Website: walmart
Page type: address-validator
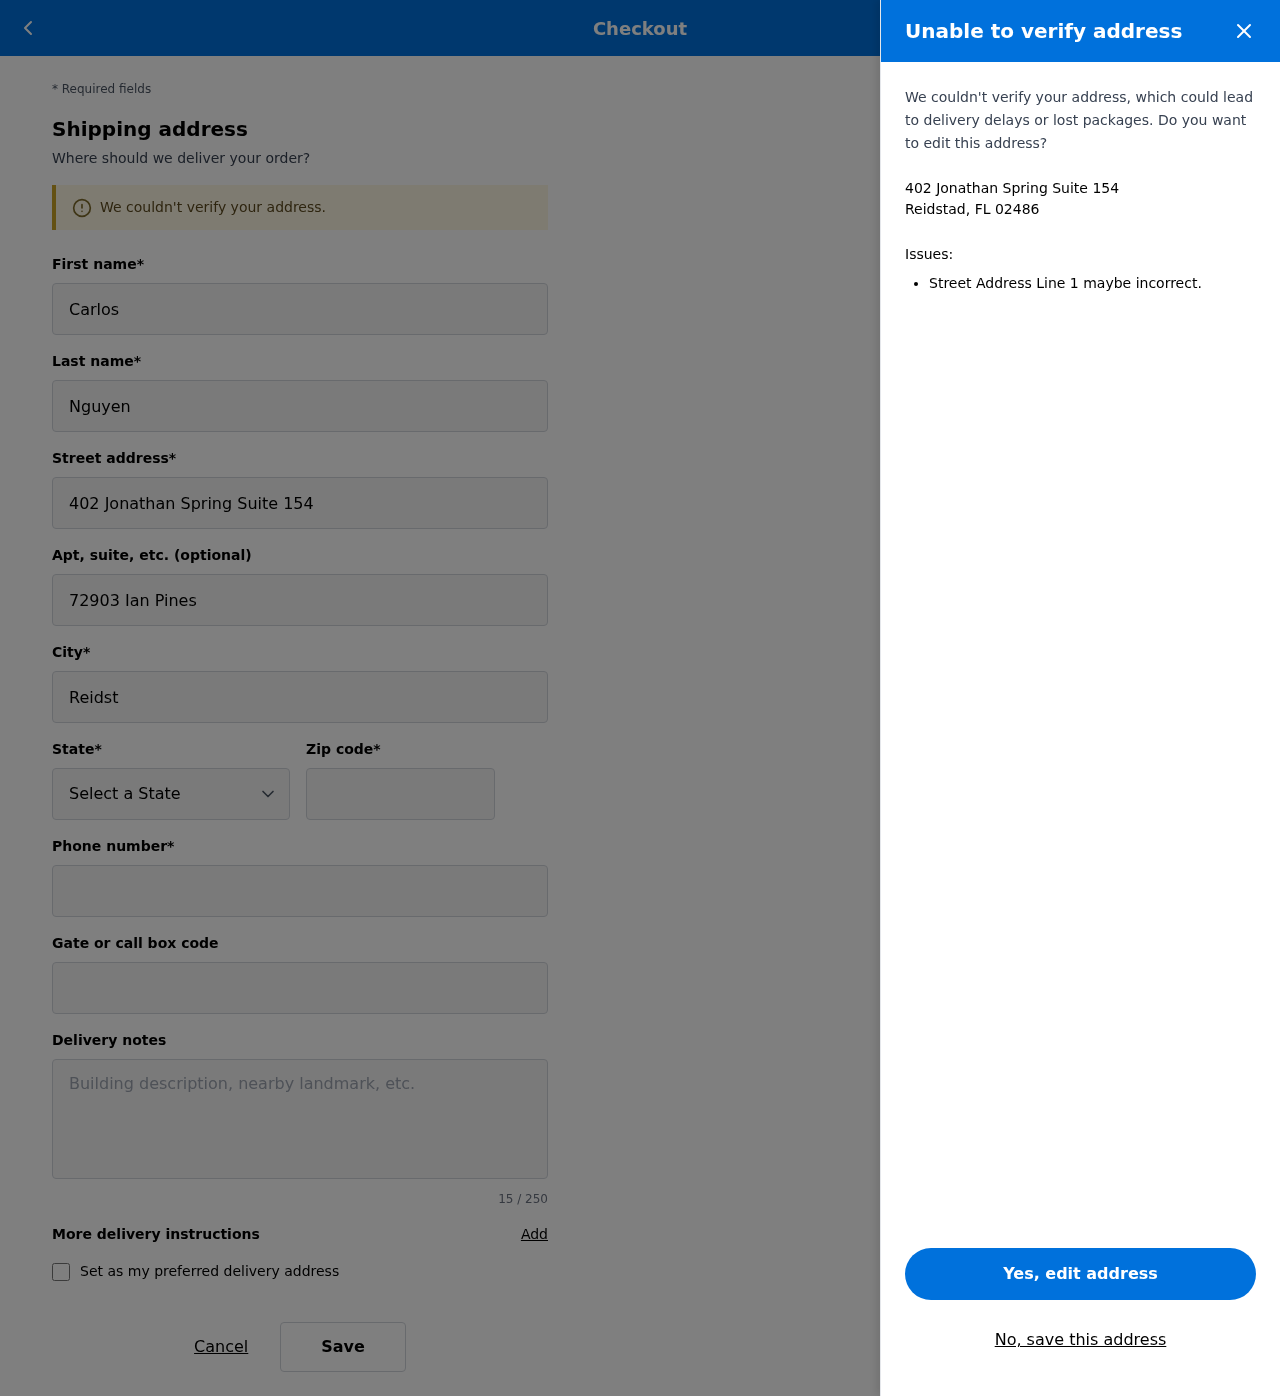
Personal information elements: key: PII_CITY_STATE_ZIP
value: Reidstad, FL 02486
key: PII_DELIVERY_INSTRUCTIONS
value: Gate code: 9521
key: PII_STATE_ABBR
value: FL
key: PII_STREET
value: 402 Jonathan Spring Suite 154
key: PII_FIRSTNAME
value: Carlos
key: PII_LASTNAME
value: Nguyen
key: PII_STREET2
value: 72903 Ian Pines
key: PII_CITY
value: Reidstad
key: PII_POSTCODE
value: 02486
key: PII_PHONE
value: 9045944256
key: PII_SECURITY_CODE
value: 62168